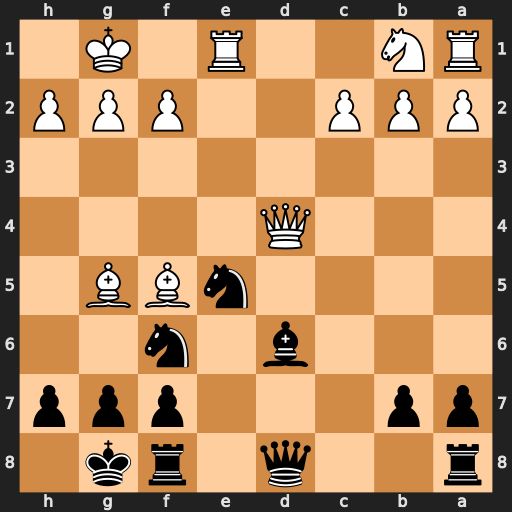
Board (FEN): r2q1rk1/pp3ppp/3b1n2/4nBB1/3Q4/8/PPP2PPP/RN2R1K1
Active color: b
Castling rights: -
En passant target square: -
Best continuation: Nf3+ gxf3 Bxh2+ Kxh2 Qxd4